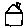
Label: house